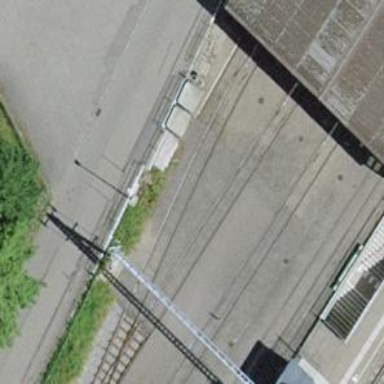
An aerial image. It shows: Narrow-gauge railway service yard with 1 track. The railway is electrified with contact line.